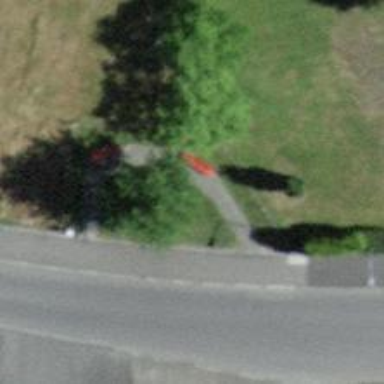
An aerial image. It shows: Bench for seating.